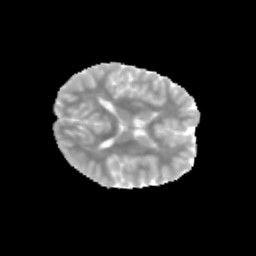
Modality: MD
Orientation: axial
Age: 13
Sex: male
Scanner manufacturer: siemens
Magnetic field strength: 3 T
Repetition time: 3.8 s
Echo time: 0.07 s